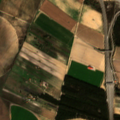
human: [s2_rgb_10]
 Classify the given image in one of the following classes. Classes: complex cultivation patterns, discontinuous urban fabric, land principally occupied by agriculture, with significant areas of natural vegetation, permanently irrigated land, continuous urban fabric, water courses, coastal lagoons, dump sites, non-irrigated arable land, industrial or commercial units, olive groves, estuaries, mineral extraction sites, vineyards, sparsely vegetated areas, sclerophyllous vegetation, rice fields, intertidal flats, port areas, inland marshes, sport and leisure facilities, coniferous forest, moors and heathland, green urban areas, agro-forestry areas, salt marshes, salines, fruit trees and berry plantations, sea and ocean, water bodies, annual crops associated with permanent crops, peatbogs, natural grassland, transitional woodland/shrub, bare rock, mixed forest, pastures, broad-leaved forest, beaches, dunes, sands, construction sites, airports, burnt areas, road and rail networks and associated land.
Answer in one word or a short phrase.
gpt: permanently irrigated land, vineyards, coniferous forest, mixed forest, transitional woodland/shrub